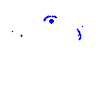
Particle: electron